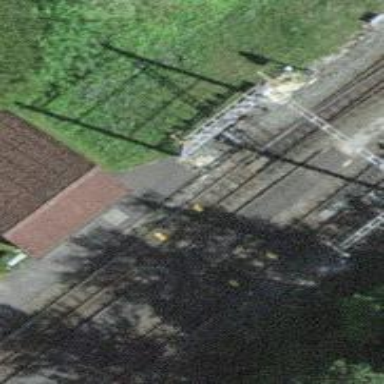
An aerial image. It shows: Uncontrolled railway crossing.